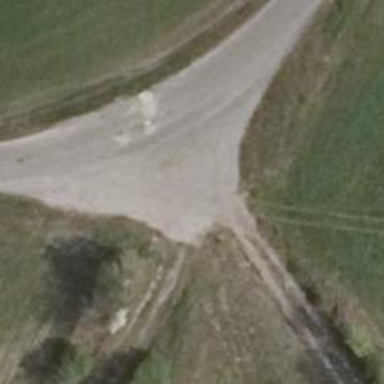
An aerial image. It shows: Sandy track road with very rough surface.